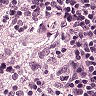
Metastatic tissue present: no